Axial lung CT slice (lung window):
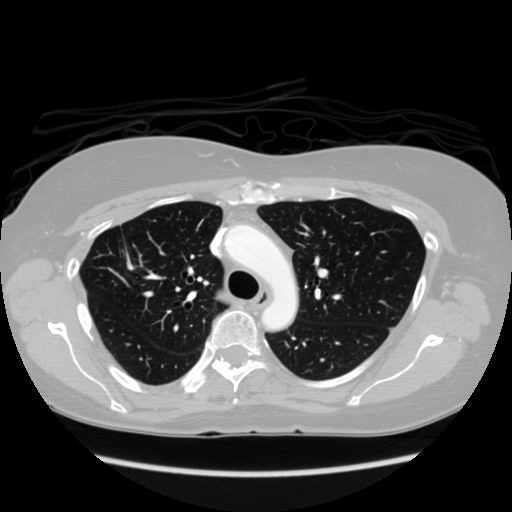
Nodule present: no